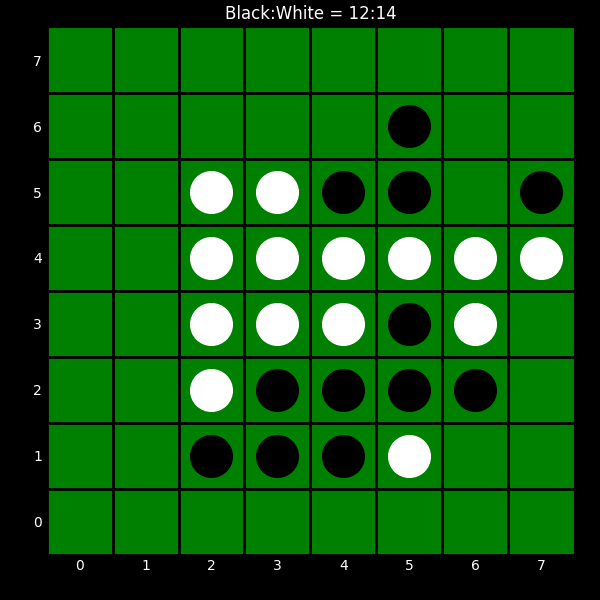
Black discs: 12
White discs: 14